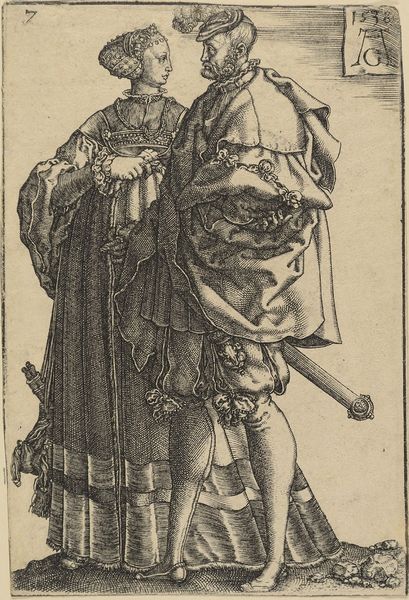
Titel: Tanzendes Paar
Künstler: Heinrich Aldegrever
Standort: Hamburg
Institution: Museum für Kunst und Gewerbe Hamburg
Schlagwörter: mann, umhang, frau, hut, haube, rock, tanz, hose, mantel, paar, renaissance, kopfbedeckung, papier, grafik, graphik, fotografie, photographie, druckgraphik, druckgrafik, stich, schwert, tracht, hochzeit, kupferstich, verlobung, albrecht dürer, heirat, gerippt, volkstracht, reproduktionen, eheversprechen, druckerzeugnisse, rittertum, festlichkeiten, adel und patriziat, verlöbnis, ornamentstich, vorlageblätter, hochzeitstanz